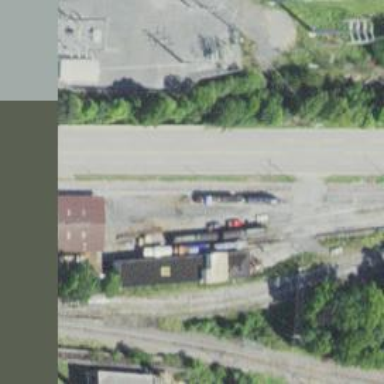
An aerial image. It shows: Railway siding with rails.